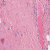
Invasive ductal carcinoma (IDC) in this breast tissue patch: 0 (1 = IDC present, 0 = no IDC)